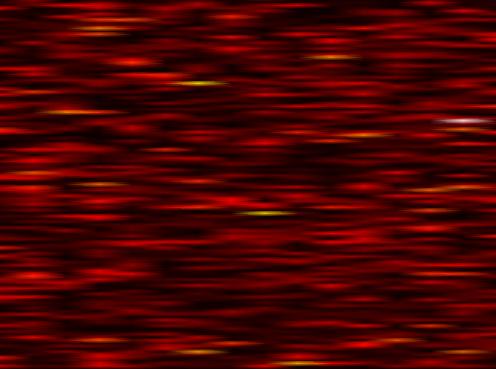
Label: UFMC